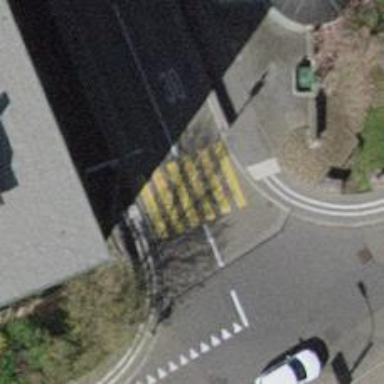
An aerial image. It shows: Uncontrolled zebra crossing with zebra markings.